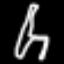
Label: chair